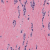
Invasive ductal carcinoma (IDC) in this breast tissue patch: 1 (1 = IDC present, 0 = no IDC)